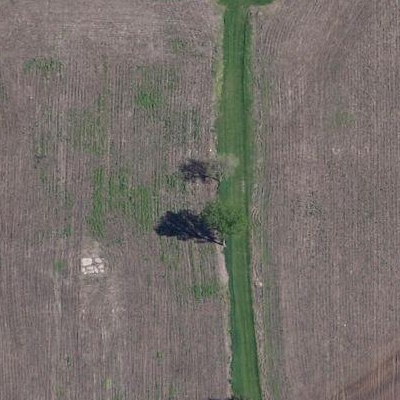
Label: bField